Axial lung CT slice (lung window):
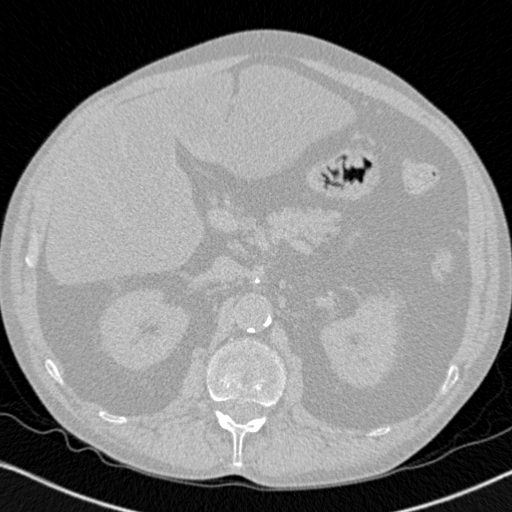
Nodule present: no